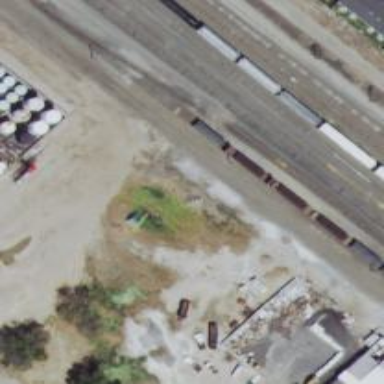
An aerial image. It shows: Railway siding with rails.